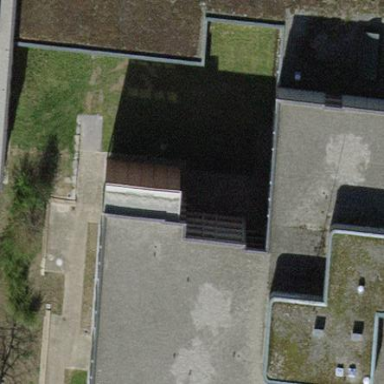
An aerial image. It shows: Hospital building.